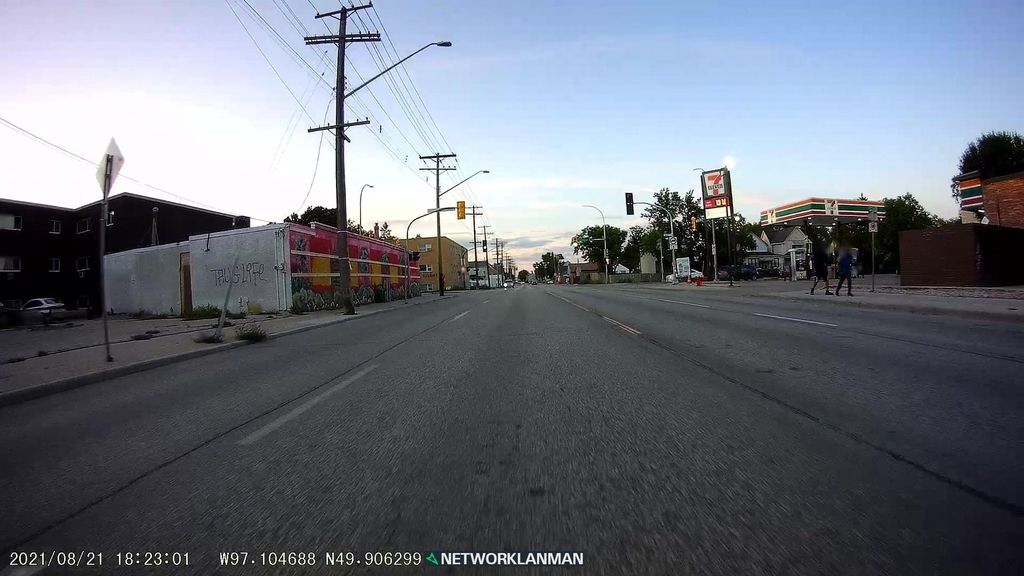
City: winnipeg